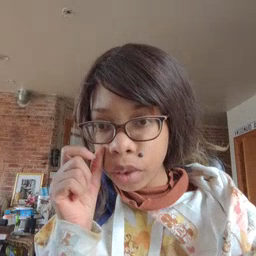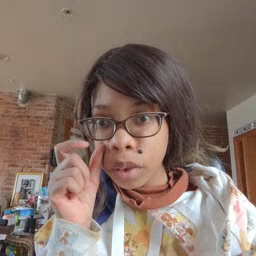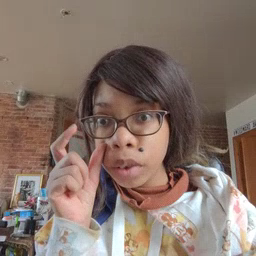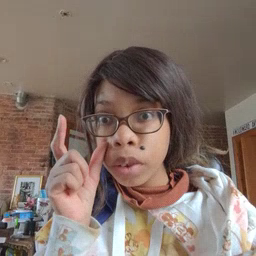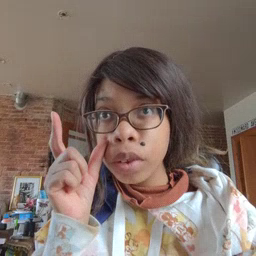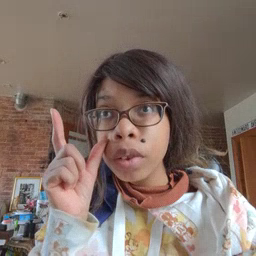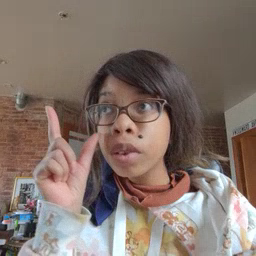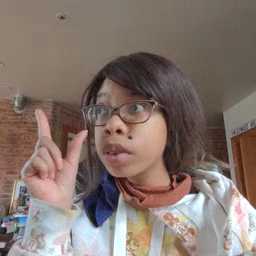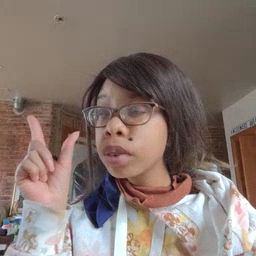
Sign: awake